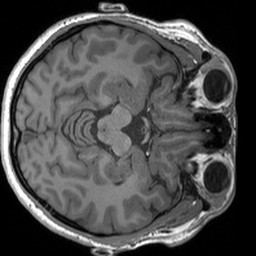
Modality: T1w
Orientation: axial
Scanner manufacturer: siemens
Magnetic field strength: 3 T
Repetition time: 1.54 s
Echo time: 0.00234 s